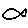
Label: fish